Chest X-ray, AP view. Patient: 38 years old, sex M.
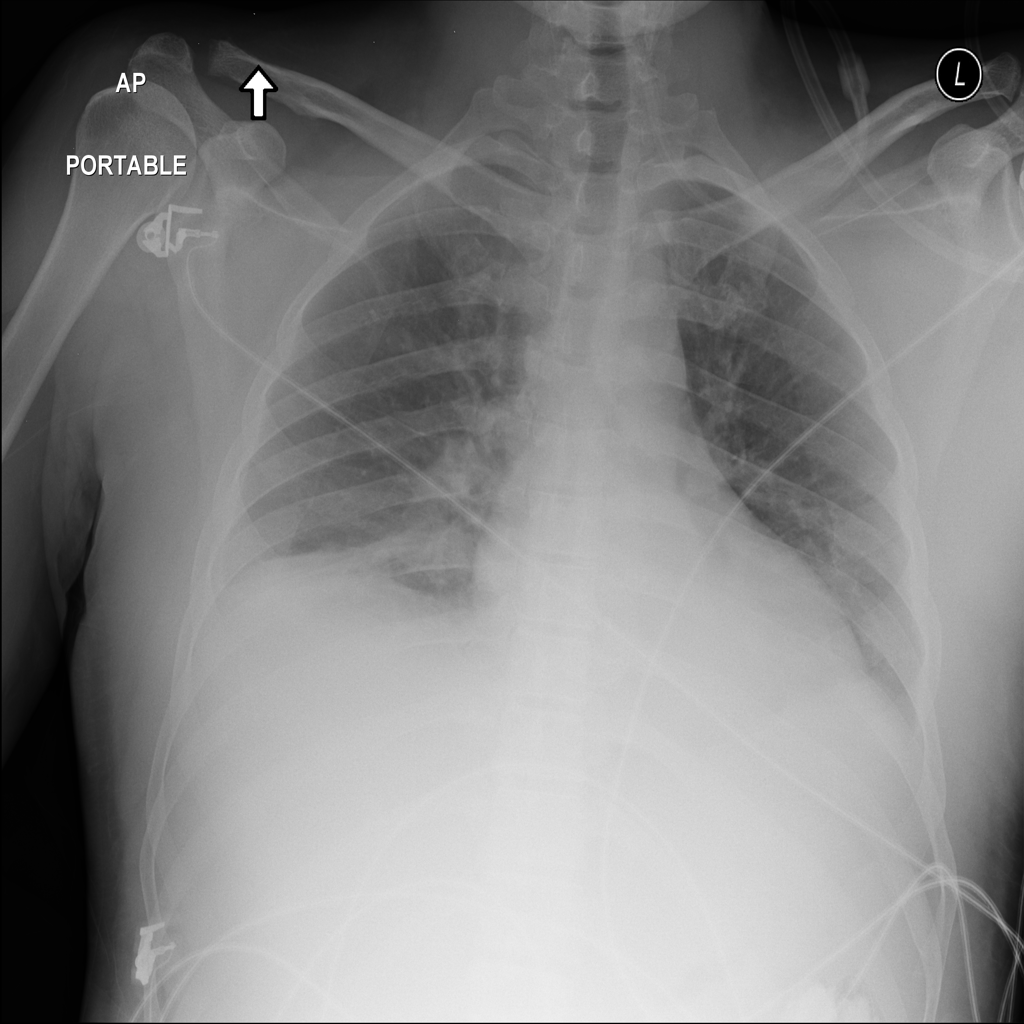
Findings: Atelectasis